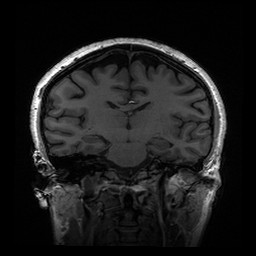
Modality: T1w
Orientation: coronal